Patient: sex M, age 72
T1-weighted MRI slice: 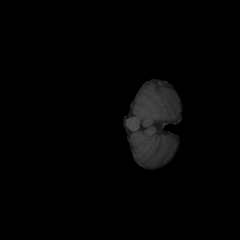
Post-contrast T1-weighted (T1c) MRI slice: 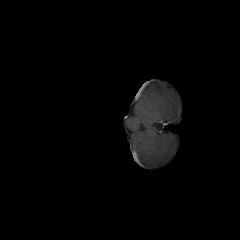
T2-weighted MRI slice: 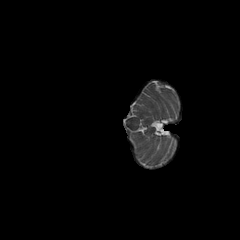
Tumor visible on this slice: no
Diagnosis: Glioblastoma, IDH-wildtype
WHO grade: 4